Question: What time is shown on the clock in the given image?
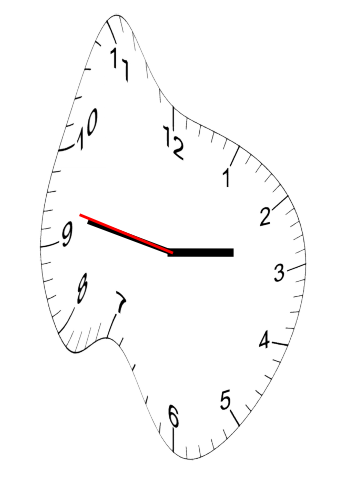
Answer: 02:46:47